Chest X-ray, PA view. Patient: 58 years old, sex F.
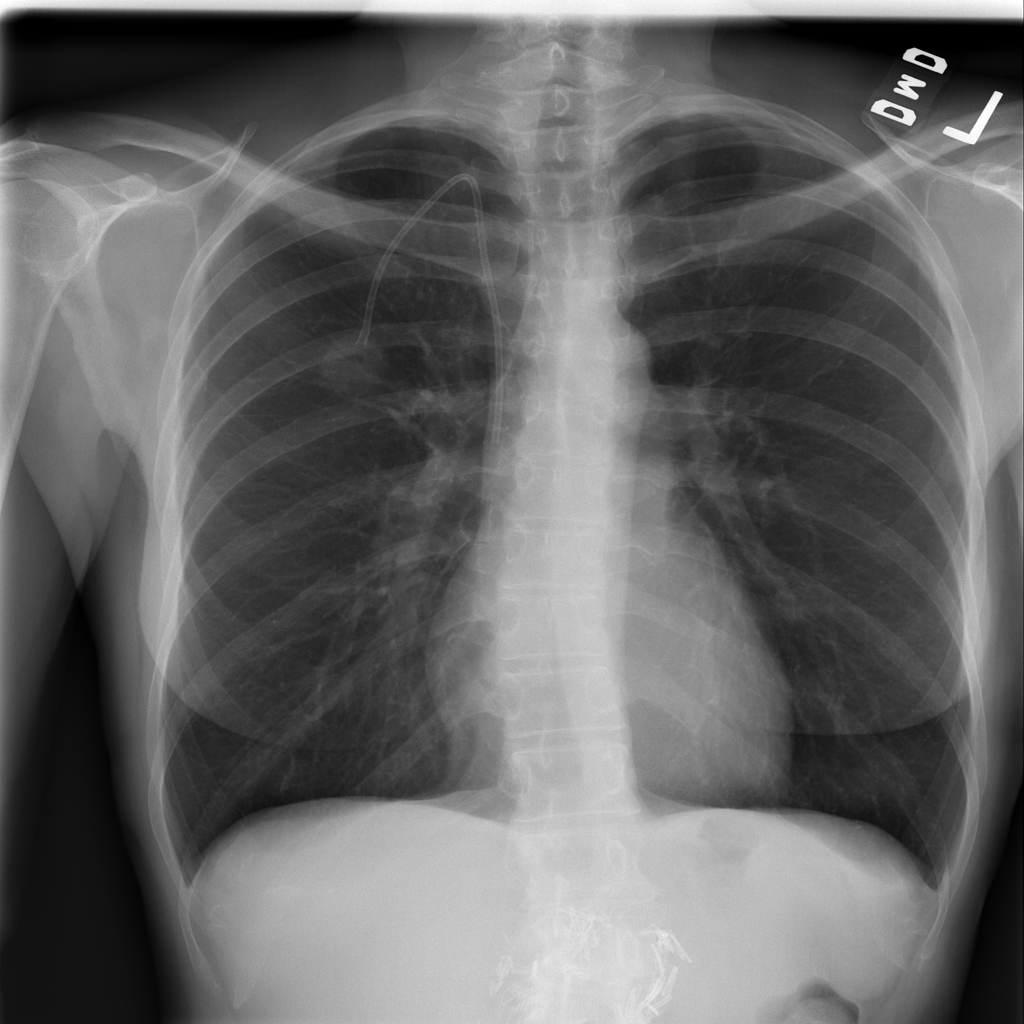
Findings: No Finding